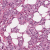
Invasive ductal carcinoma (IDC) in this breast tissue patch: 1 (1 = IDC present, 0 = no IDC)